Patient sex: M
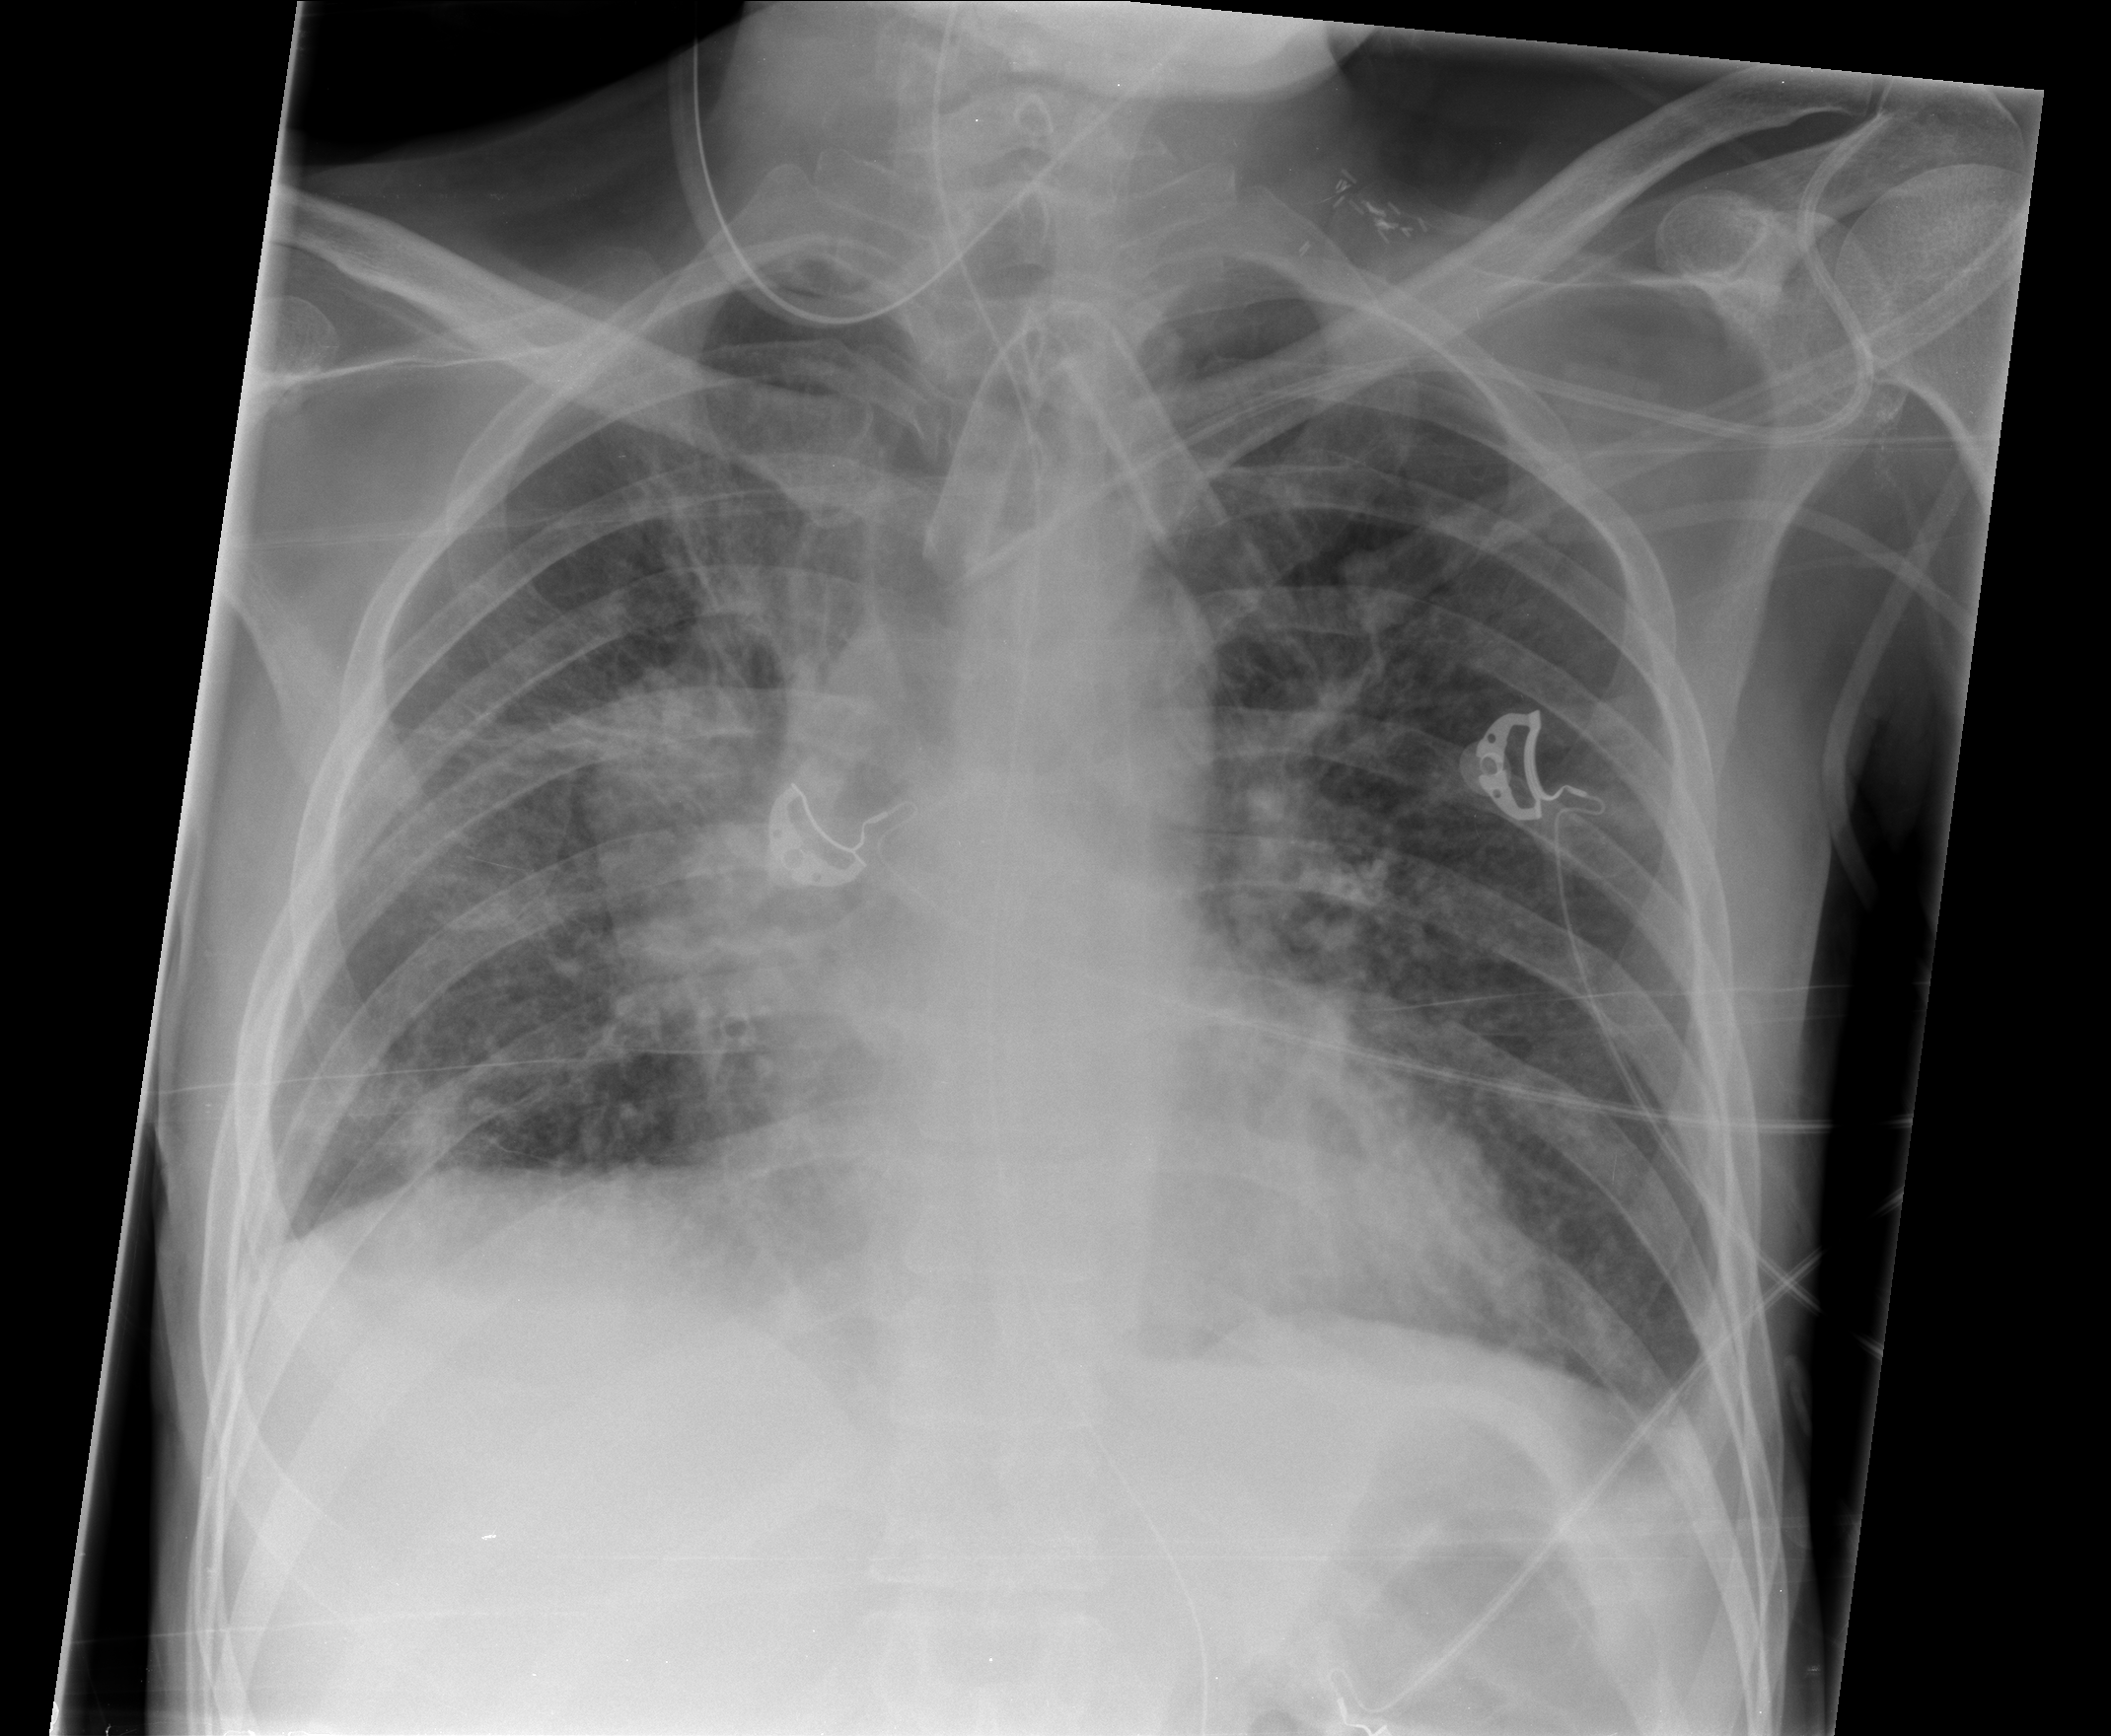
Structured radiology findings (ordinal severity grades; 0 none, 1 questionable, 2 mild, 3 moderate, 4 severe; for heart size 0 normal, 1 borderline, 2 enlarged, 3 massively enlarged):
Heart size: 0
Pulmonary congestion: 2
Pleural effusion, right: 0
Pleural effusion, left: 1
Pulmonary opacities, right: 2
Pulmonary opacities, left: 2
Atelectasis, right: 2
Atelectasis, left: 2